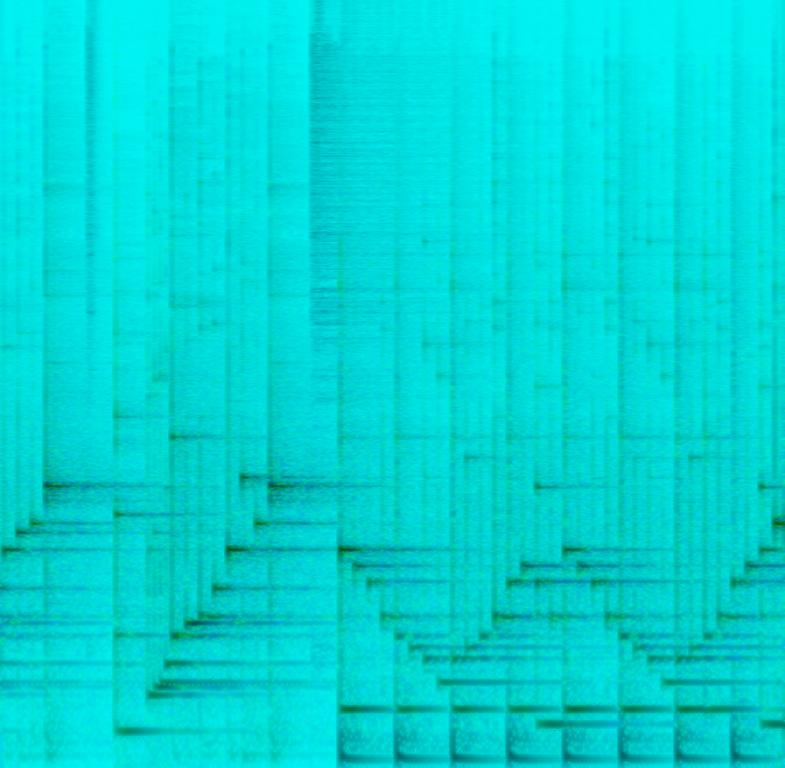
The song is an instrumental. The song is medium tempo with a steady drumming rhythm, cymbals crashing, piano accompaniment and a xylophone playing a cool melody. The song is emotional and passionate. The song is an ad jingle for a technology solutions company.